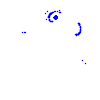
Particle: electron